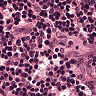
Metastatic tissue present: no